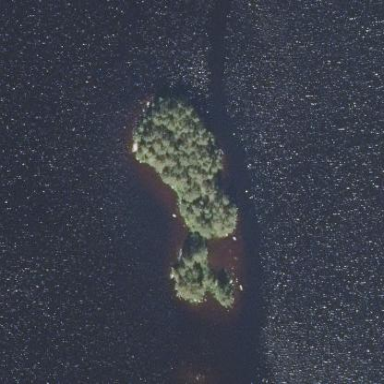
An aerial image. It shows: Islet.